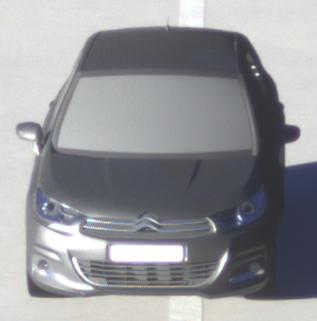
Make: Citroen
Model: C4 VTi 95
Detailed model: C4 (II)
Model produced from: 2012/08
Model produced until: 2013/06
Doors: 5
Color: gray
Road condition: dry road
Daytime: sunrise or sunset
Contrast: high contrast